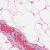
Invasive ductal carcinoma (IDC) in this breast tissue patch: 0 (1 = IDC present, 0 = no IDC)